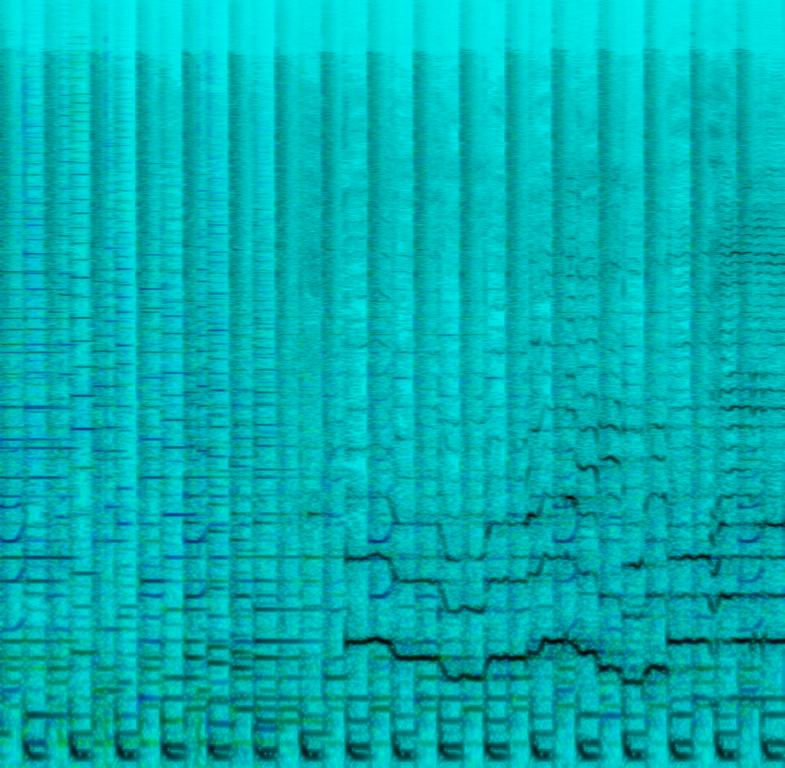
A male singer sings cheerful yodelling vocals. The song is fast tempo, with a steady drumming rhythm, groovy bass line, guitar accompaniment and piano playing enthusiastically. The song is cheerful and thoroughly entertaining. The song is a modern pop tune with yodelling to express happiness and free spirit.